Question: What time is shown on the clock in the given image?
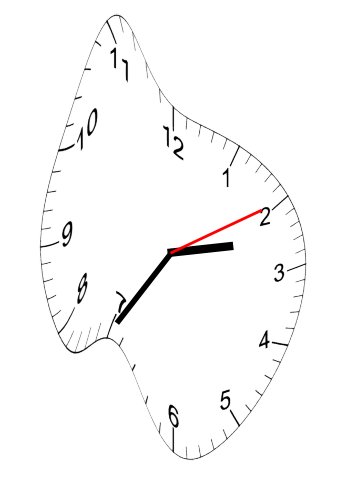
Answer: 02:35:10